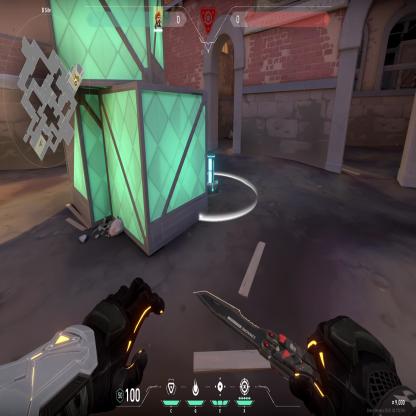
Label: planted spike